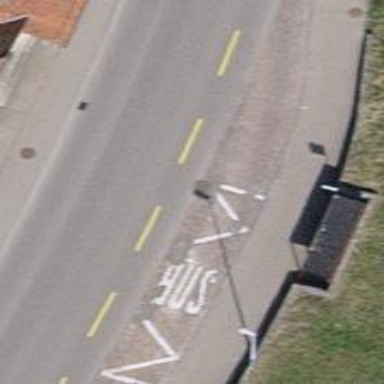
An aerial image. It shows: Bus stop with stop position for public transport.